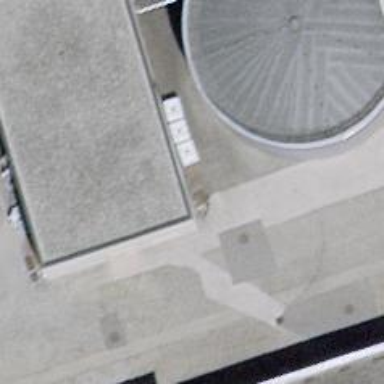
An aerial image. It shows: Wastewater plant building.